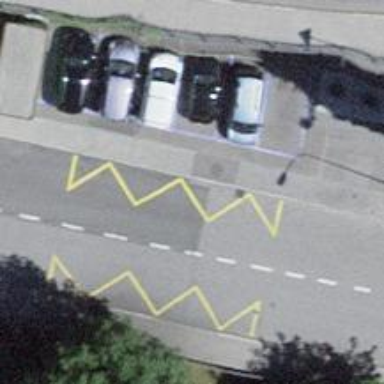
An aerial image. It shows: Bus stop with platform for public transport.